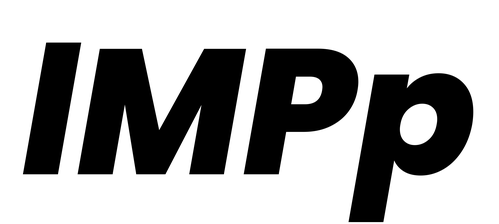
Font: Poppins-ExtraBoldItalic